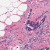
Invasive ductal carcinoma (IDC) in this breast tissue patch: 0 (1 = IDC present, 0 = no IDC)